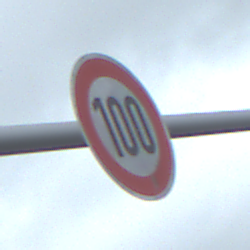
Verkehrszeichen: Geschwindigkeit100
Umgebung: Outdoor, Suburban
Tageszeit: Midday
Wetter: Overcast
Licht: Natural
Jahreszeit: NotSpecified
Kontrast: LowContrast